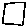
Label: square